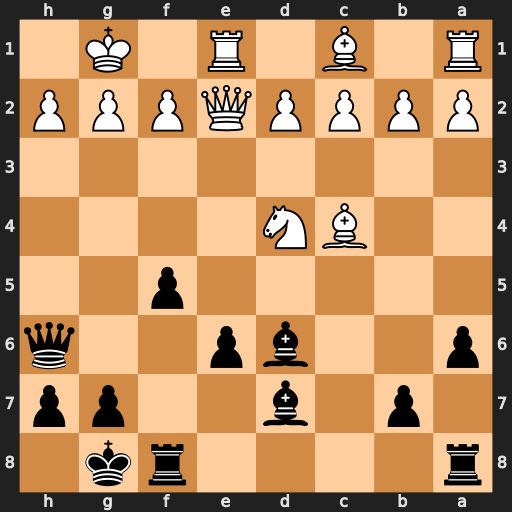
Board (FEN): r4rk1/1p1b2pp/p2bp2q/5p2/2BN4/8/PPPPQPPP/R1B1R1K1
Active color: b
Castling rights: -
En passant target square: -
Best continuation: Qxh2+ Kf1 Qh1#